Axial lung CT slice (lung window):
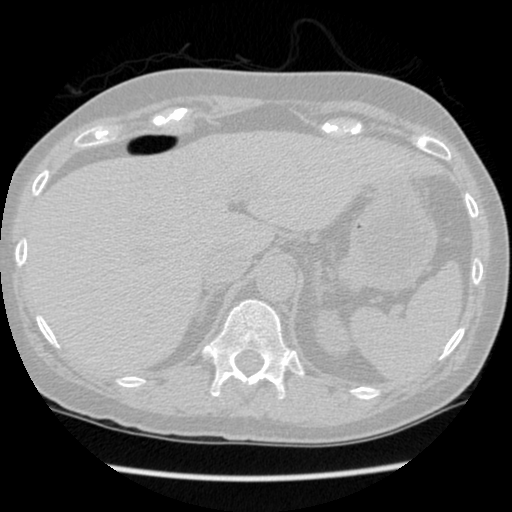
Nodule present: no